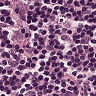
Metastatic tissue present: no